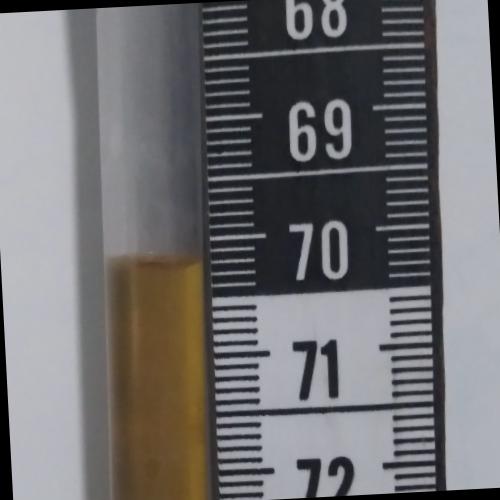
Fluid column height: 70.2 cm